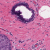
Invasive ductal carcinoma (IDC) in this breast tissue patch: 0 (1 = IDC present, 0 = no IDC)